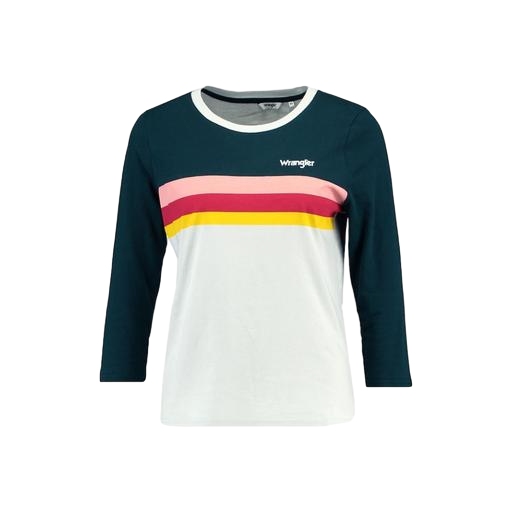
green women's striped long-sleeve t-shirt, longsleeve t-shirt, multicolor women's long-sleeve t-shirt, white background